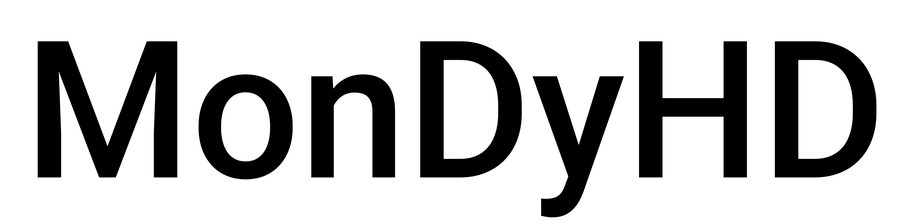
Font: Roboto_Medium